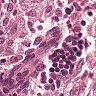
Metastatic tissue present: no